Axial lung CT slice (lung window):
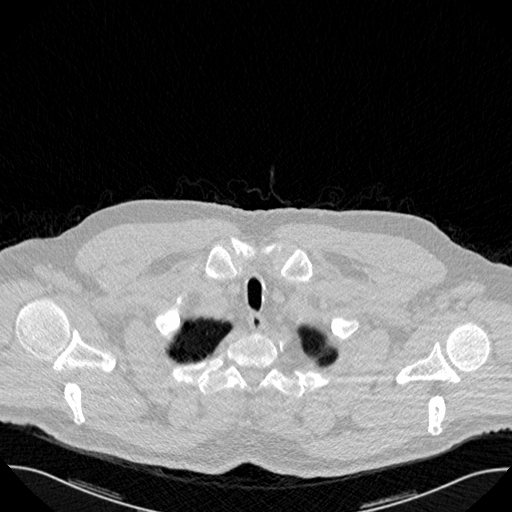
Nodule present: no